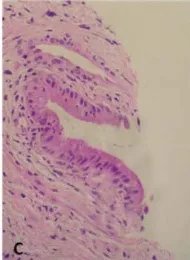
Histological features of the primary ovarian mass and the recurrent new mass. : mature glandular tissue is seen in the recurrent new mass, no immature tissue was identified (H&E X 40).
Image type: pathology (h&e)